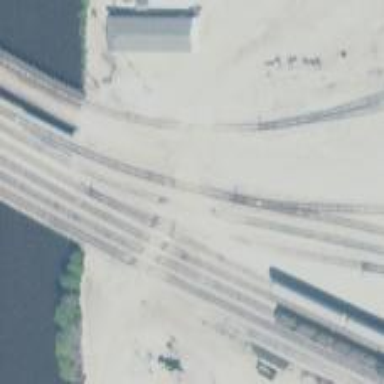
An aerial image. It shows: Railway yard used for servicing trains.